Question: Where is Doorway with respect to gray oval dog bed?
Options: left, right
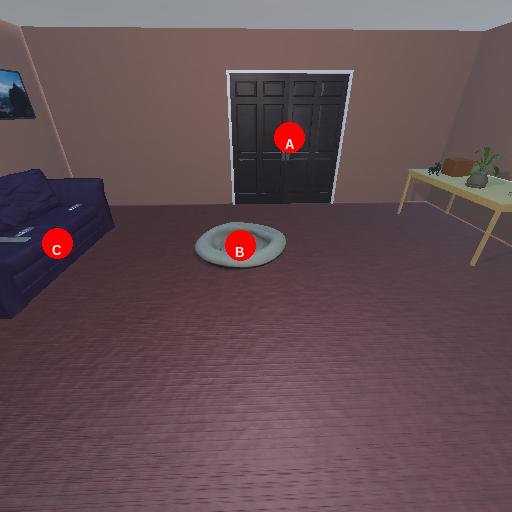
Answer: left